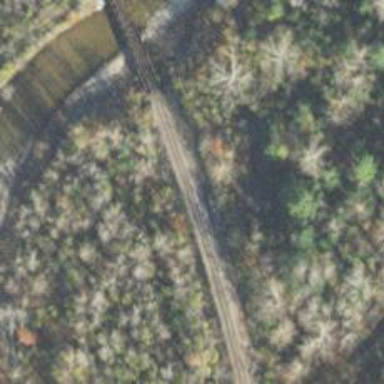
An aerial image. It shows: Railway track.